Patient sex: M
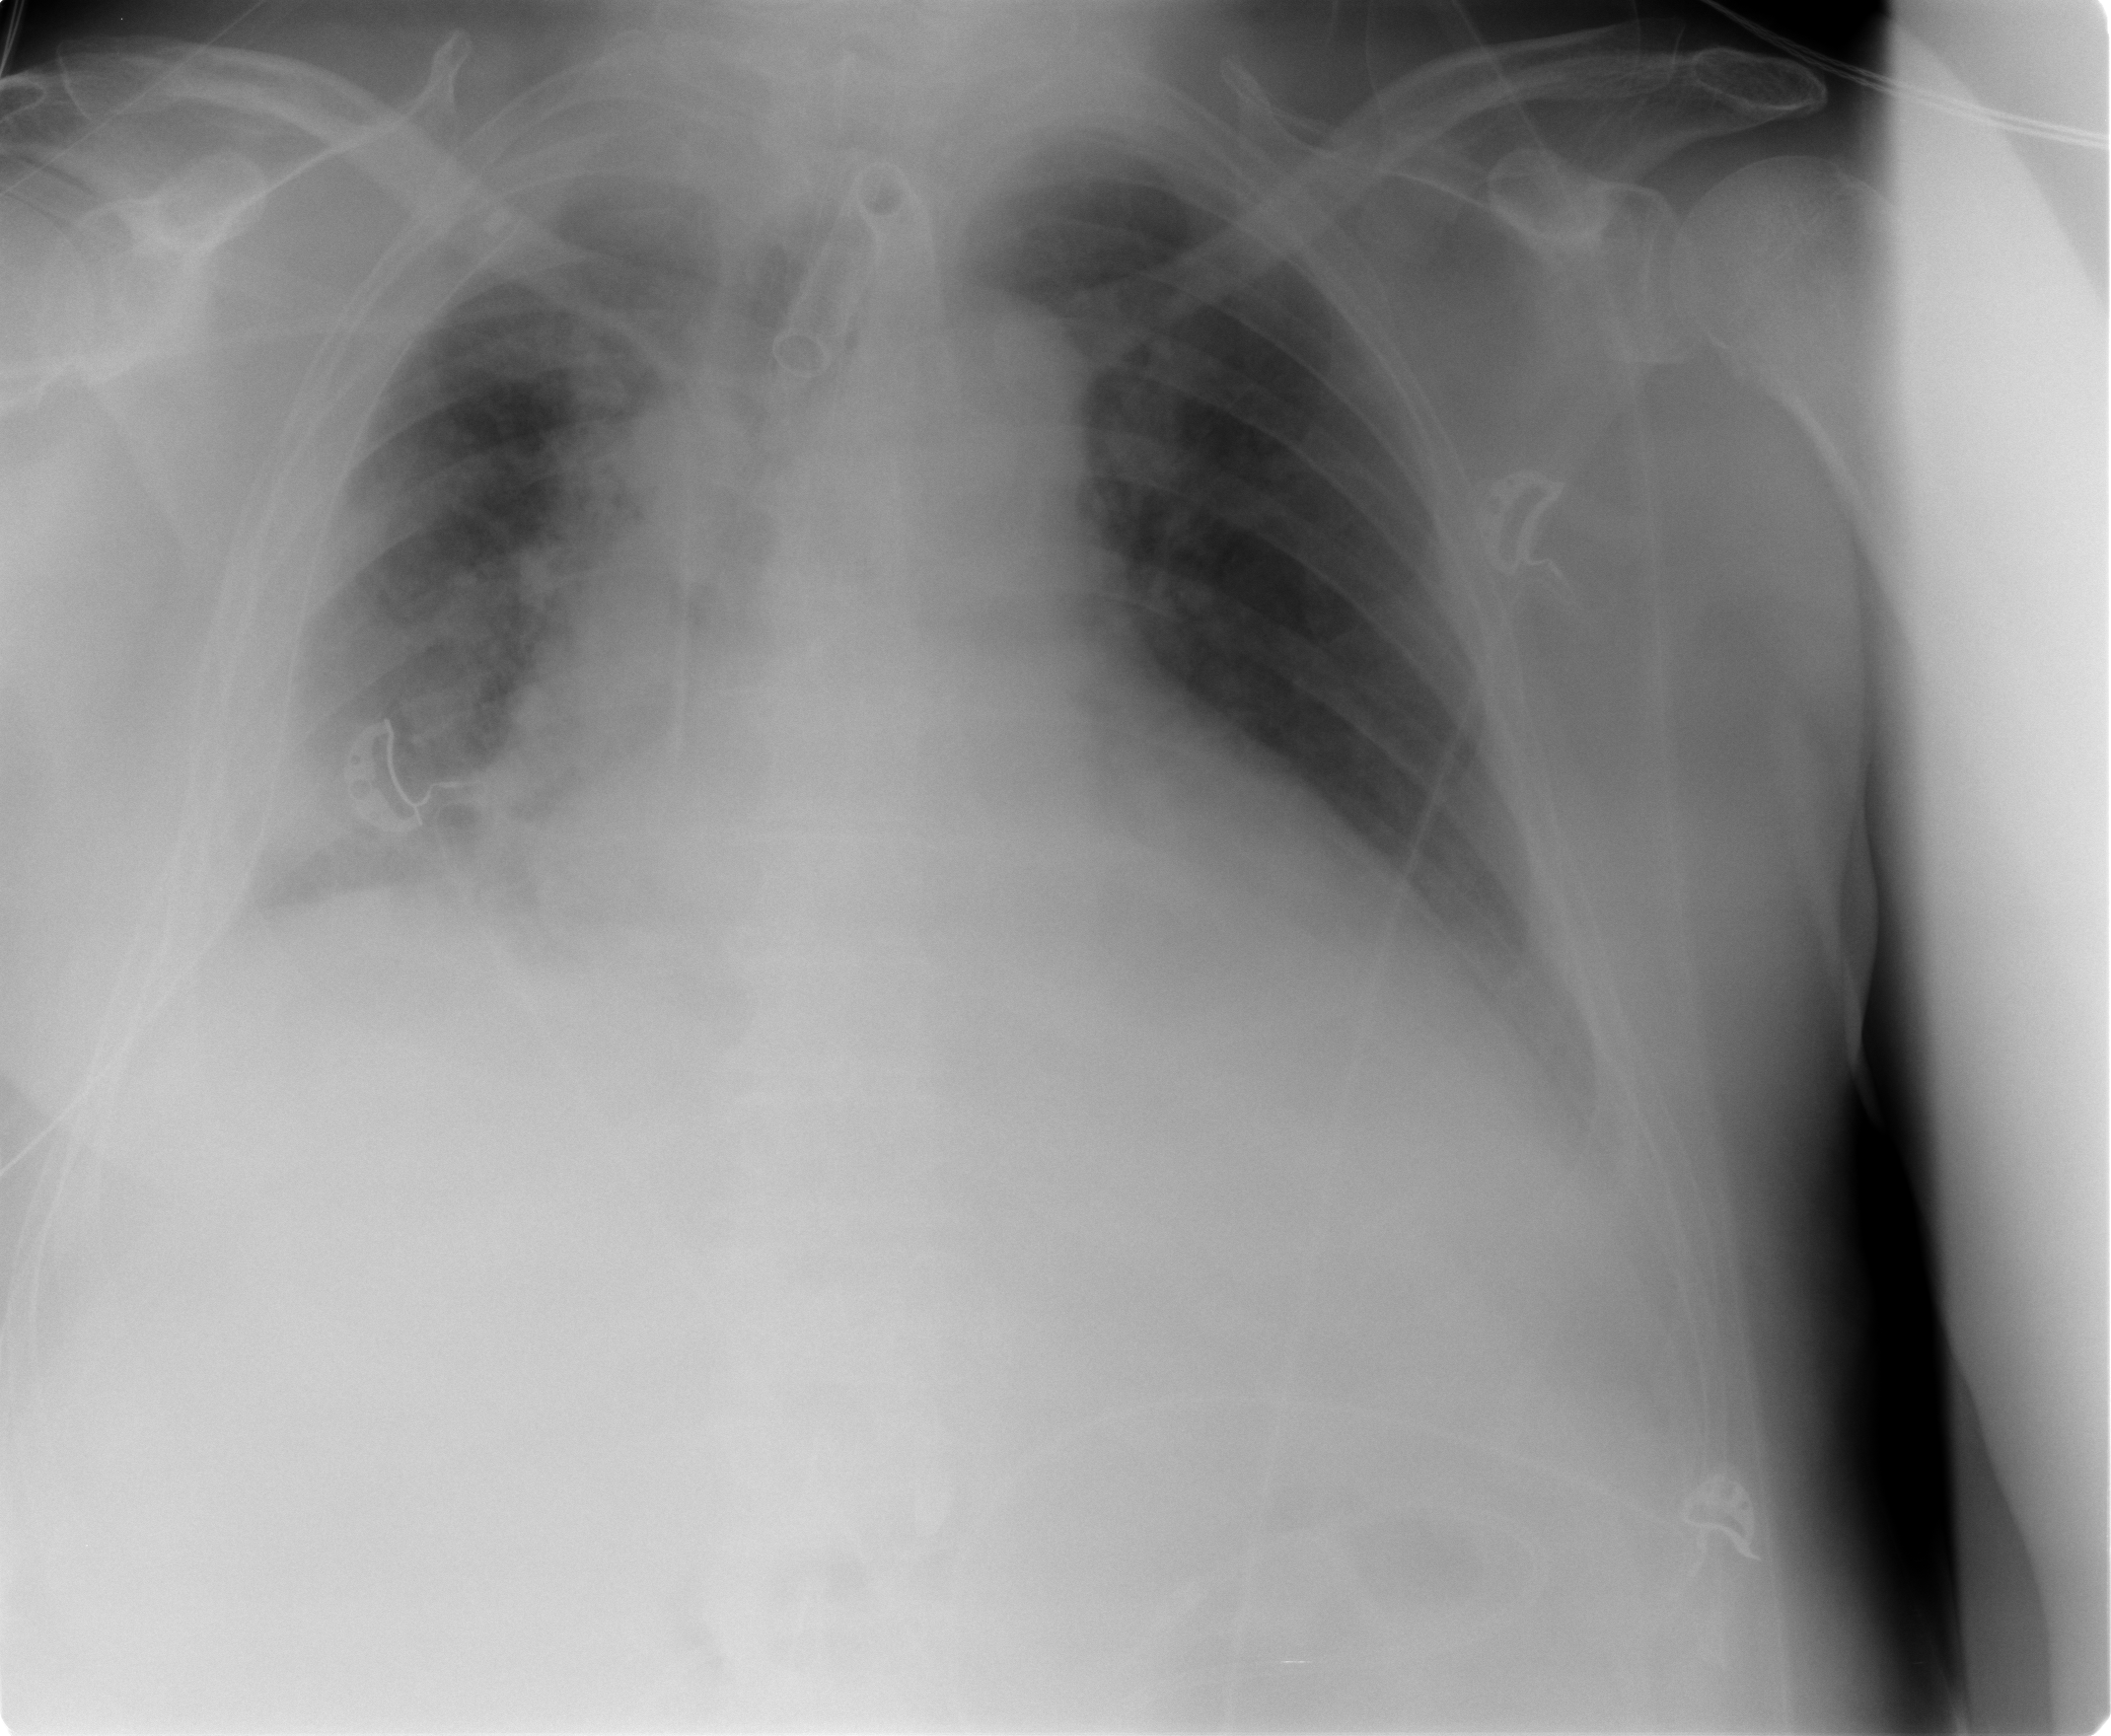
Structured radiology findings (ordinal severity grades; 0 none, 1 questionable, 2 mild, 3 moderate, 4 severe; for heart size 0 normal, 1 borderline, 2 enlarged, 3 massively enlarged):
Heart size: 2
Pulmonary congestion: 2
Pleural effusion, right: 3
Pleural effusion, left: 2
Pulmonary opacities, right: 3
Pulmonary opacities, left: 1
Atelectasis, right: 2
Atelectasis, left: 2